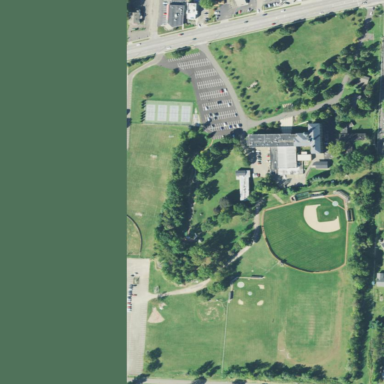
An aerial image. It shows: School.